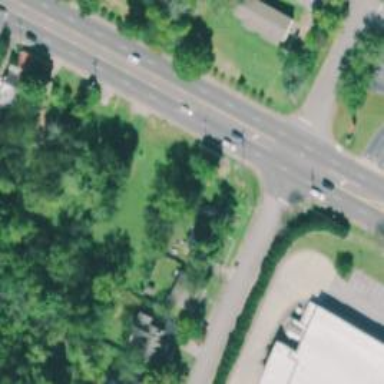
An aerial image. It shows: Footway along the road.